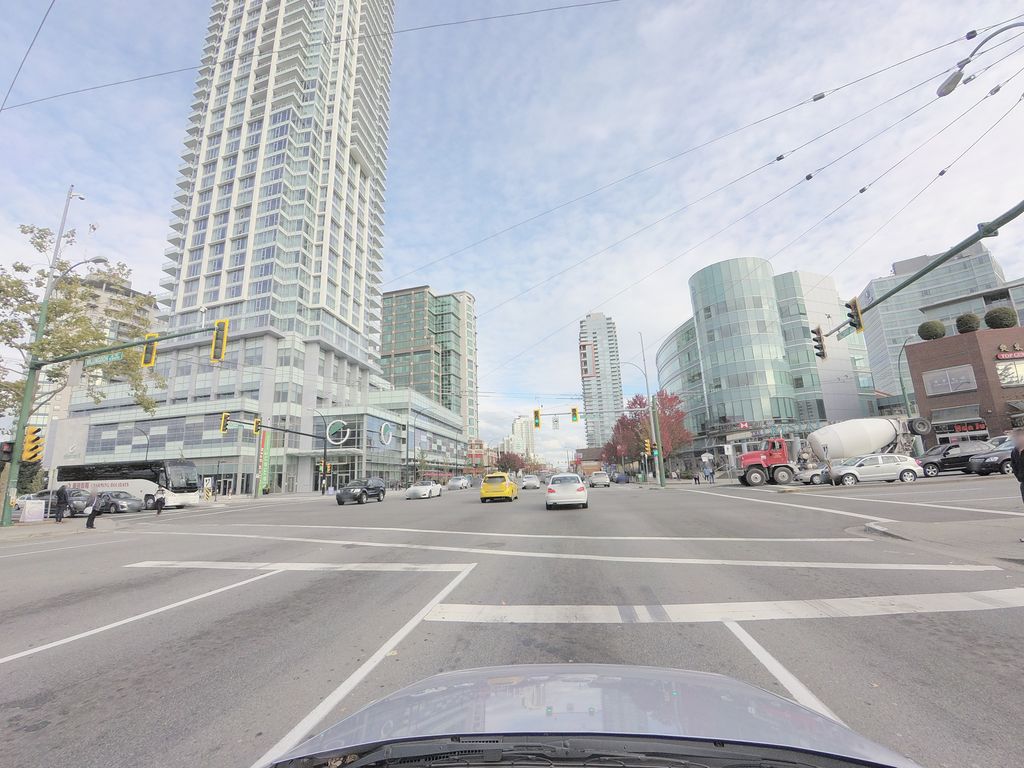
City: vancouver